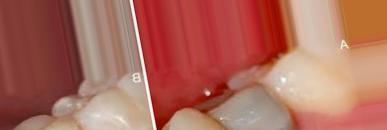
Condition: Tooth Discoloration